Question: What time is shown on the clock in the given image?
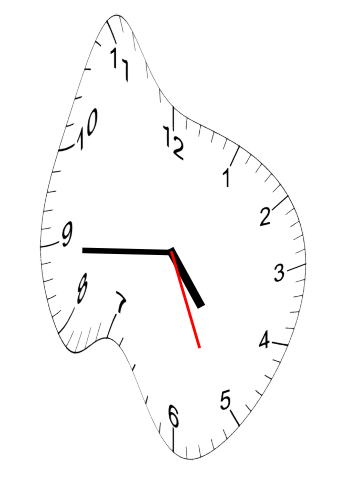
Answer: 04:44:26